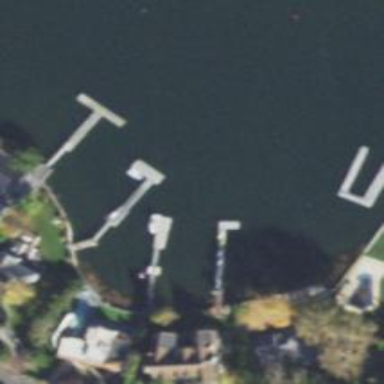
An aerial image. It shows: Man-made pier.